Interaction volume radius: 5 \u00c5
Interaction volume height: 10 \u00c5
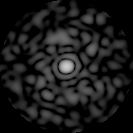
Disorder parameter: 0.7666